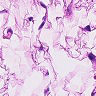
Metastatic tissue present: no